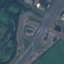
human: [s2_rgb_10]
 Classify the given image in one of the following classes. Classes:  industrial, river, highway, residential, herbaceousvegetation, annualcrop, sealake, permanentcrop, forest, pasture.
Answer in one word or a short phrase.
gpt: Highway